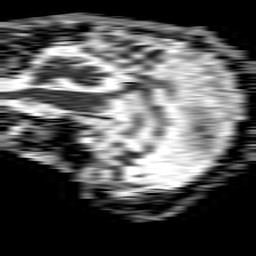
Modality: ADC
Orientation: sagittal
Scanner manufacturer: philips
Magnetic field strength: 1.5 T
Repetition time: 4.6 s
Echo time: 0.08631 s